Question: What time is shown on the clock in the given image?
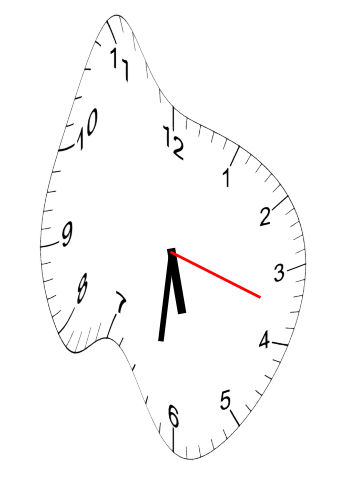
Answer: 05:31:18